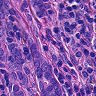
Metastatic tissue present: yes